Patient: sex M, age 60
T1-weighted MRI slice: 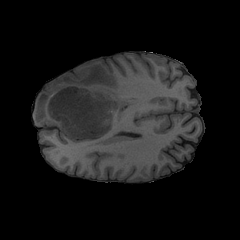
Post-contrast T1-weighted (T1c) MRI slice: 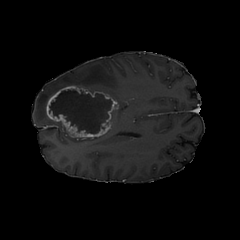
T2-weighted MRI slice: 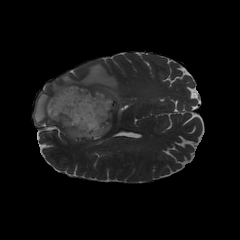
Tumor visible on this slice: yes
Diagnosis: Glioblastoma, IDH-wildtype
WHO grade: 4